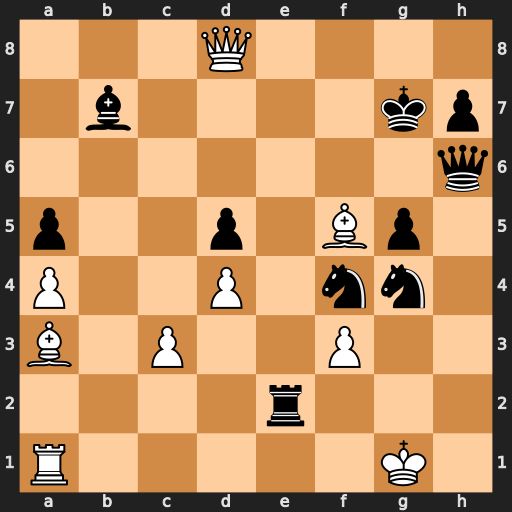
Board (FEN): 3Q4/1b4kp/7q/p2p1Bp1/P2P1nn1/B1P2P2/4r3/R5K1
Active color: w
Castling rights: -
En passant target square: -
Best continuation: Qf8#